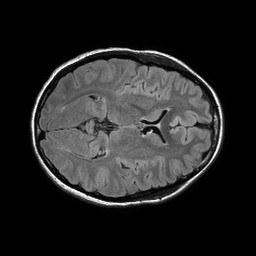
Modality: FLAIR
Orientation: axial
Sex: female
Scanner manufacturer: philips
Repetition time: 11 s
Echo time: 0.125 s